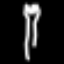
Label: fork